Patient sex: M
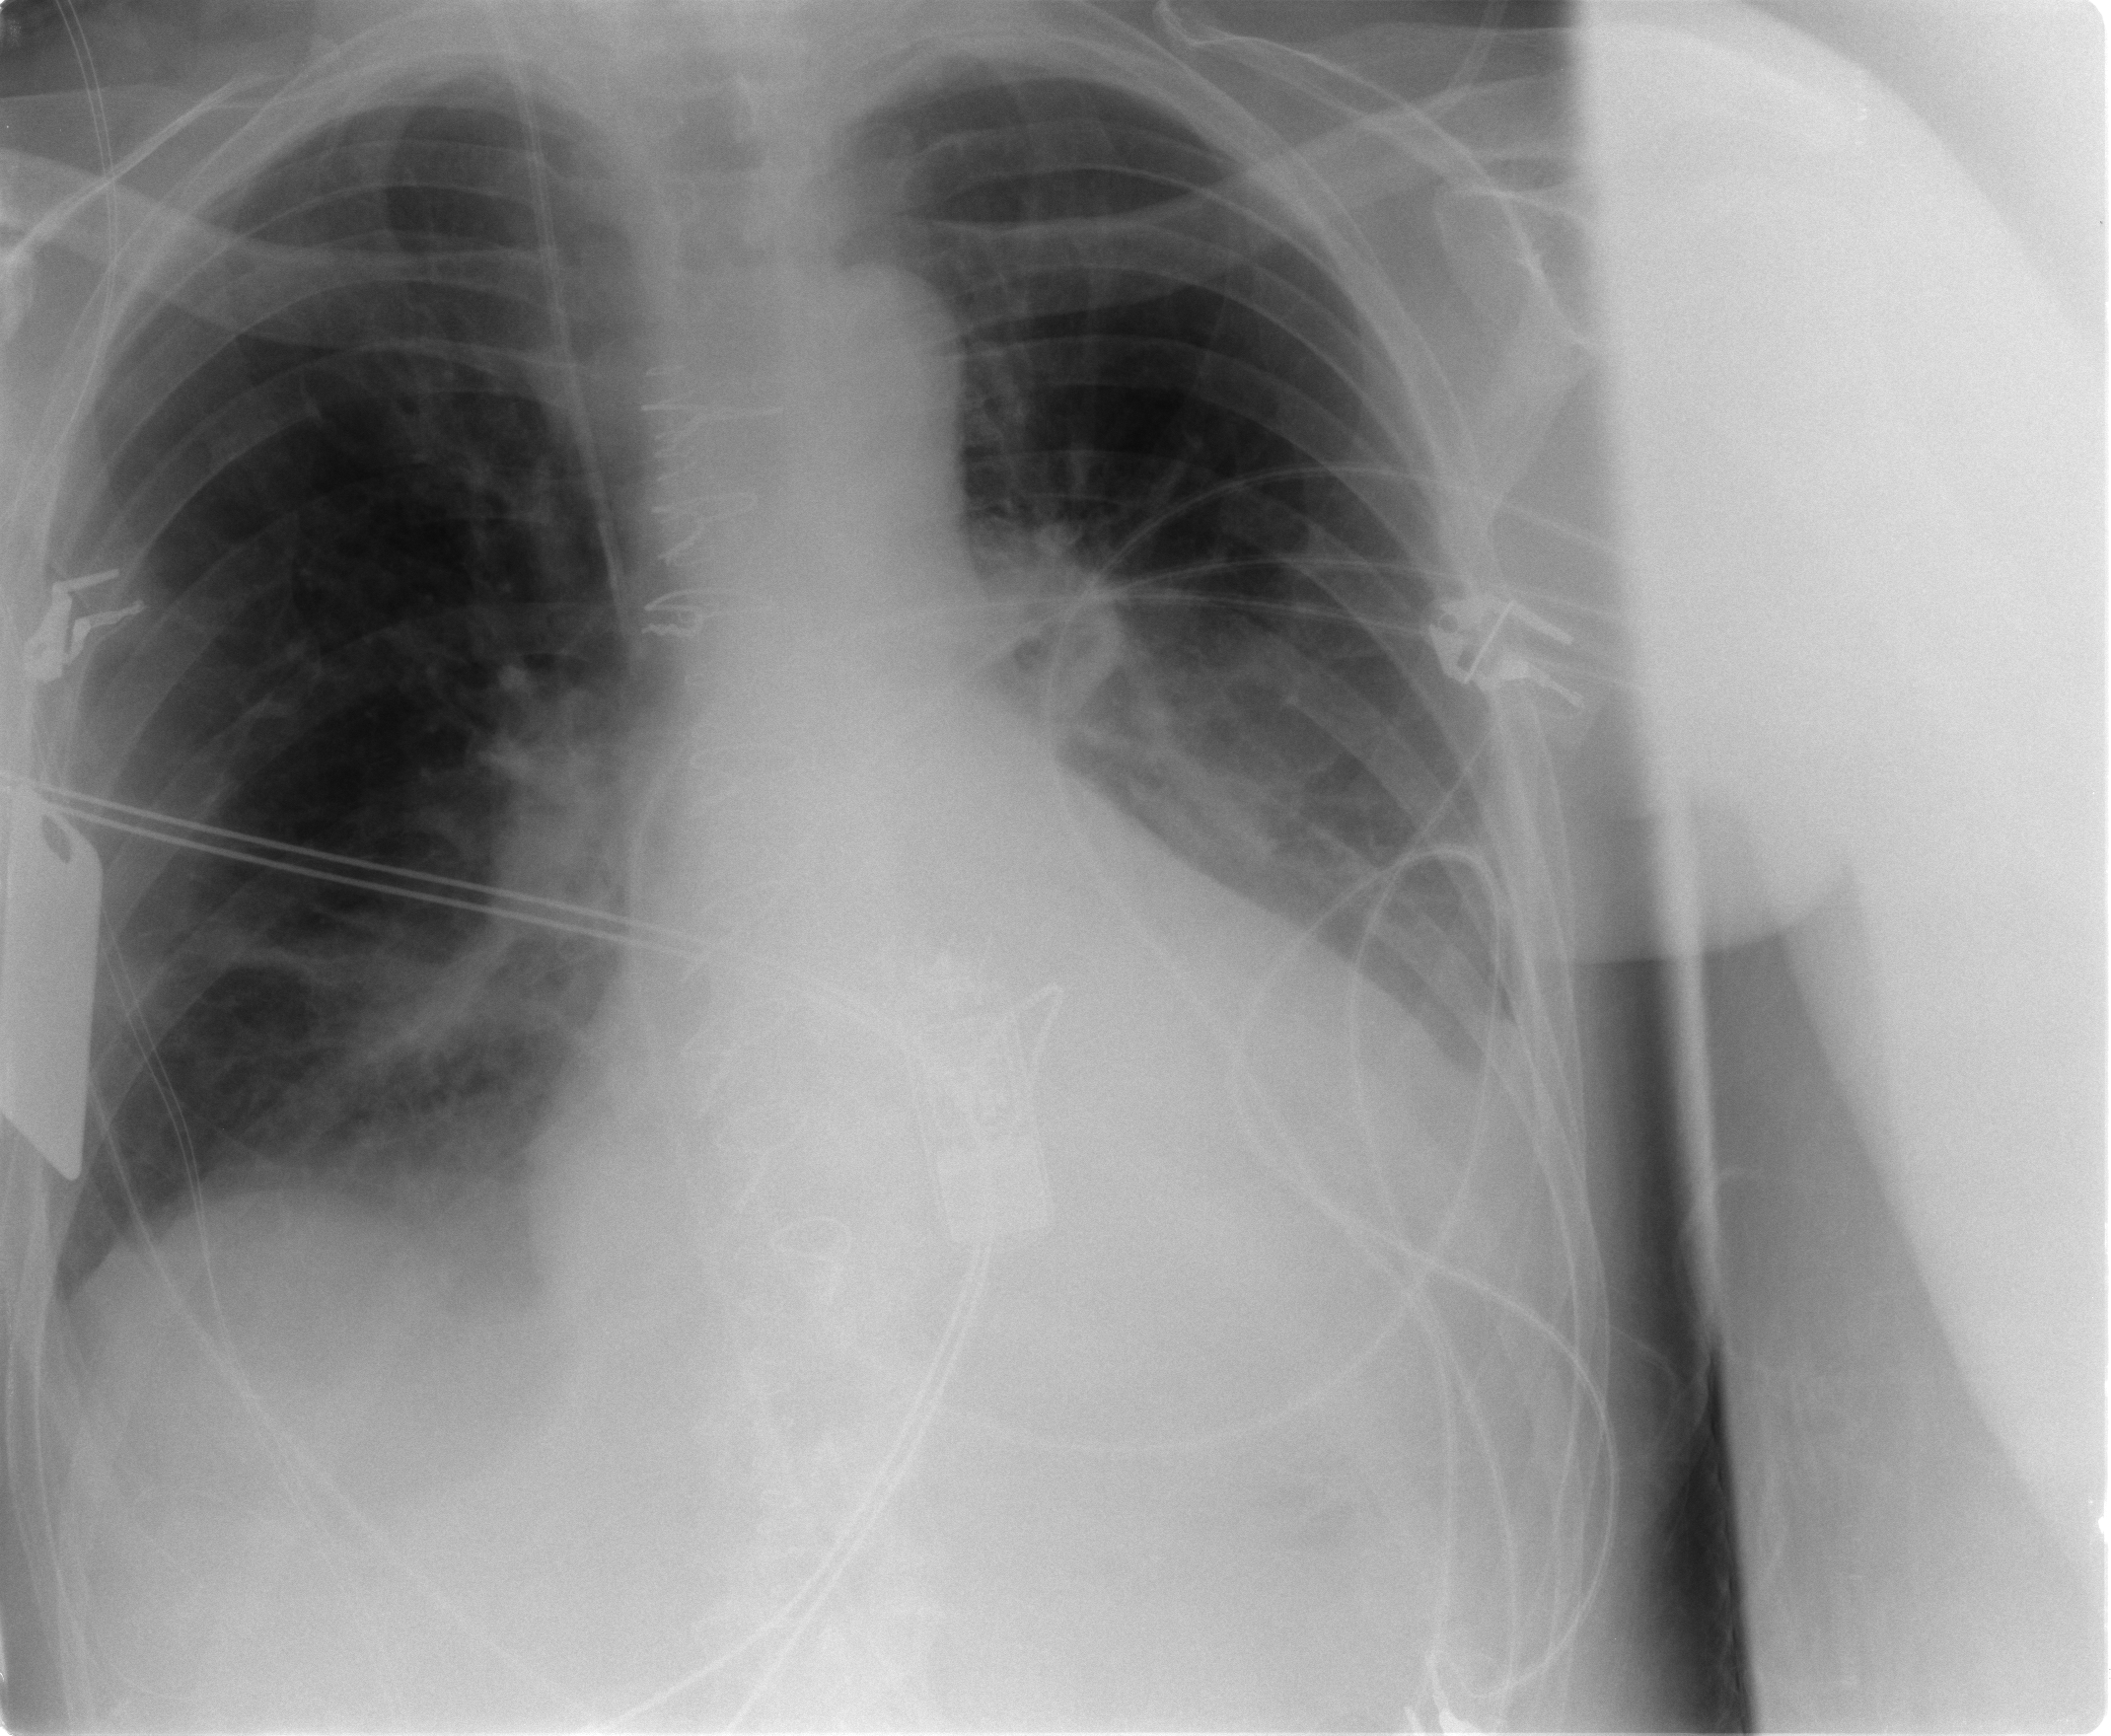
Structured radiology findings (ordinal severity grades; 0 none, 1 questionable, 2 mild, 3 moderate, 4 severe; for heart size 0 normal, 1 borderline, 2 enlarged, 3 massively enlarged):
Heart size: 2
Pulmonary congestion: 2
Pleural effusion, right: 1
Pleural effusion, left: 2
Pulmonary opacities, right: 1
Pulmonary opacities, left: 1
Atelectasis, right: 2
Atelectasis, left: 2